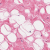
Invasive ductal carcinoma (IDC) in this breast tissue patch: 0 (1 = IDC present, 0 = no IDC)